【题型】选择题　【知识点】函数　【难度】medium
某环保部门要求相关企业加强污水治理，排放未达标的企业要限期整改。设企业的污水排放量$W$与时间$t$的关系为$W = f(t)$，用$-\dfrac{f(b)-f(a)}{b-a}$的大小评价在$[a,b]$这段时间内企业污水治理能力的强弱。已知整改期内，甲、乙两企业的污水排放量与时间的关系如下图所示，则下列正确的命题是（ ）

\vspace{0.5em}
A. 在$[t_1,t_2]$这段时间内，甲企业的污水治理能力比乙企业弱；\\
B. 在$t_2$时刻，甲企业的污水治理能力比乙企业弱；\\
C. 在$t_3$时刻，甲、乙两企业的污水排放都不达标；\\
D. 甲企业在$[0,t_1]$, $[t_1,t_2]$, $[t_2,t_3]$这三段时间中，在$[t_1,t_2]$的污水治理能力最强。
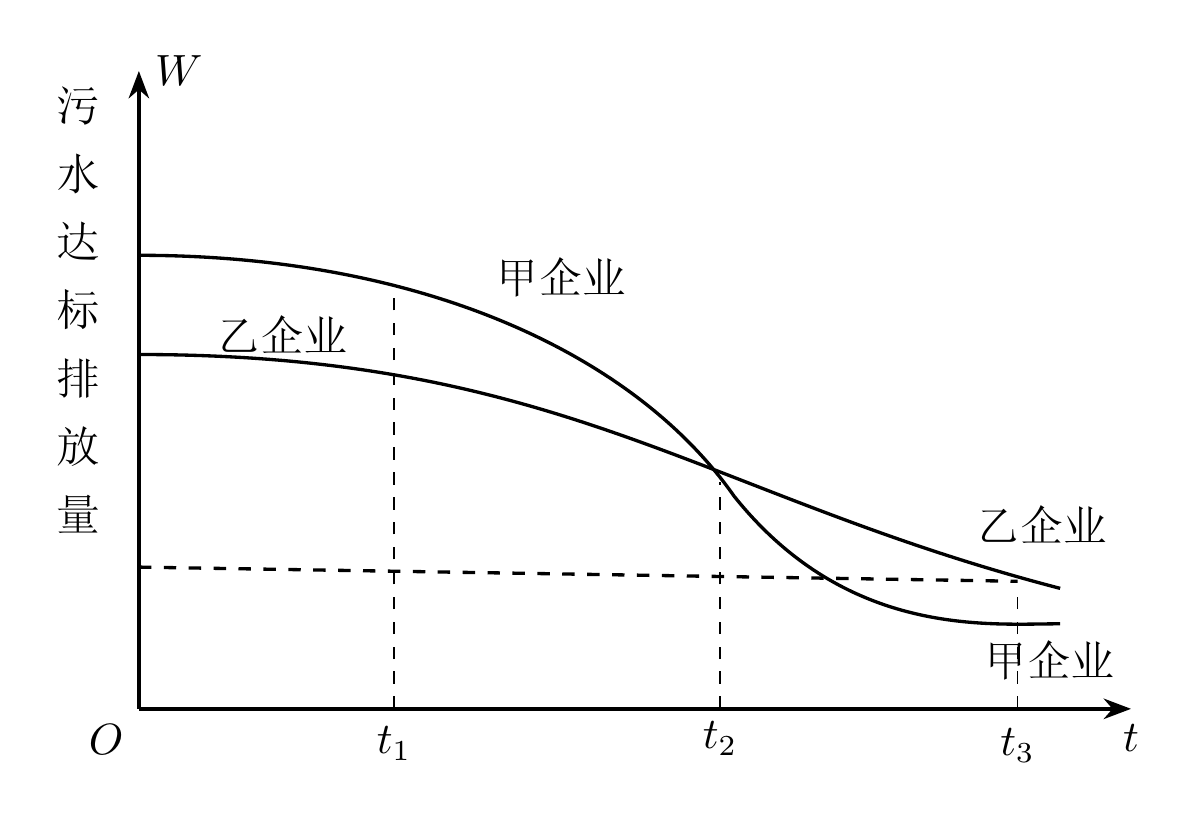
【解答】
\textbf{【答案】} $\boldsymbol{D}$

\vspace{1em}
\textbf{【知识点】} 平均变化率

\vspace{1em}
\textbf{【分析】} 根据题目中的数学模型建立关系，比较甲乙企业的污水治理能力。

\vspace{1em}
\textbf{【详解】} 设甲企业的污水排放量$W$与时间$t$的关系为$W = h(t)$，乙企业的污水排放量$W$与时间$t$的关系为$W = g(t)$。

对于A选项，在$[t_1,t_2]$这段时间内，甲企业的污水治理能力为$-\dfrac{h(t_2)-h(t_1)}{t_2-t_1}$，乙企业的污水治理能力为$-\dfrac{g(t_2)-g(t_1)}{t_2-t_1}$。由图可知，$h(t_1)-h(t_2) > g(t_1)-g(t_2)$，所以$-\dfrac{h(t_2)-h(t_1)}{t_2-t_1} > -\dfrac{g(t_2)-g(t_1)}{t_2-t_1}$，即甲企业的污水治理能力比乙企业强，故A选项错误；

对于B选项，由图可知，$h(t)$在$t_2$时刻的切线斜率小于$g(t)$在$t_2$时刻的切线斜率，但两切线斜率均为负值，故在$t_2$时刻甲企业的污水治理能力比乙企业强，故B选项错误；

对于C选项，在$t_3$时刻，甲、乙两企业的污水排放都小于污水达标排放量，故甲、乙两企业的污水排放都达标，故C选项错误；

对于D选项，由图可知，甲企业在$[0,t_1]$, $[t_1,t_2]$, $[t_2,t_3]$这三段时间中，在$[t_1,t_2]$时$h(t_1)-h(t_2)$的差值最大，所以在$[t_1,t_2]$时的污水治理能力最强，故D选项正确。

故选：$\boldsymbol{D}$。